【题型】填空题　【知识点】平面几何　【难度】easy
在等腰$\text{Rt}\triangle ABC$中，以直角顶点$A$为圆心，以高$AD$为半径，画一条弧，交$AB$、$AC$分别于点$E$、$F$，$AD=2$厘米，则图中阴影部分的面积是\underline{\quad\quad}平方厘米．

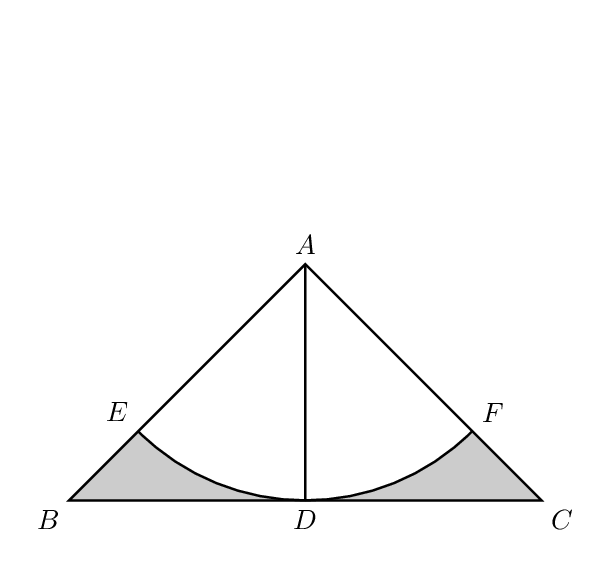
【解答】
\vspace{8pt}
\textbf{【答案】}$0.86$

\vspace{5pt}
\textbf{【分析】}根据阴影部分面积等于$\triangle ABC$的面积减去扇形$AEF$的面积进行求解即可．

\vspace{5pt}
\textbf{【详解】}解：由题意得，$\triangle ABD$、$\triangle ADC$都是等腰直角三角形，

所以$S_{\triangle ABC}=S_{\triangle ABD}+S_{\triangle ACD}=\dfrac{1}{2}\times2\times2+\dfrac{1}{2}\times2\times2=4$平方厘米，

所以$S_{\text{阴影}}=4-\dfrac{90\times3.14\times2^2}{360}=4-3.14=0.86$平方厘米，

故答案为：$0.86$．

\vspace{5pt}
\textbf{【点睛】}本题主要考查了求不规则图形面积，正确利用转换法把用规则图形的面积表示出不规则图形的面积是解题的关键．